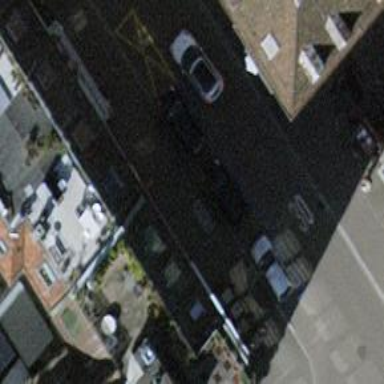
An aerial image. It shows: Parking lane for vehicles.